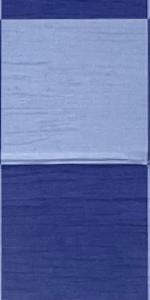
Label: Empty